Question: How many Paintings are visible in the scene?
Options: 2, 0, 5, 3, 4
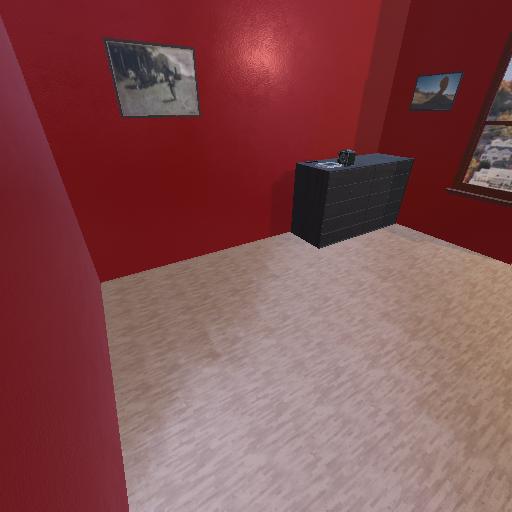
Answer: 2